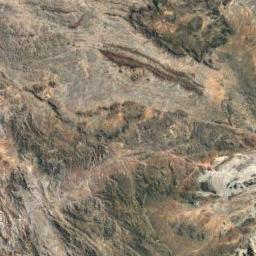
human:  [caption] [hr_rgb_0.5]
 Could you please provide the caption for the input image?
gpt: Thirty percent of the area on this mountain is covered by vegetation .

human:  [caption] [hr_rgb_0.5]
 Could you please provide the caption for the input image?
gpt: The mountain has a rugged surface and its rocks are brown .

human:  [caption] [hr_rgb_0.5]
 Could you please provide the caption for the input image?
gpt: The mountain is consist of the bare land .

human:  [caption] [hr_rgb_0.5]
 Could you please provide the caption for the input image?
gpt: There is the mountain of uneven .

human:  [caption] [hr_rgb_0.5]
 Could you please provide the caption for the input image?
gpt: There are some brown rocks on the mountain .